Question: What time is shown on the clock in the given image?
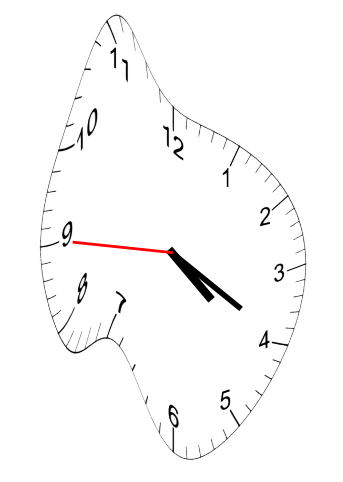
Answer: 04:19:45